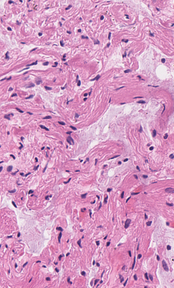
Tumor epithelial tissue: no
Tumor-associated stroma tissue: no
Normal tissue: yes